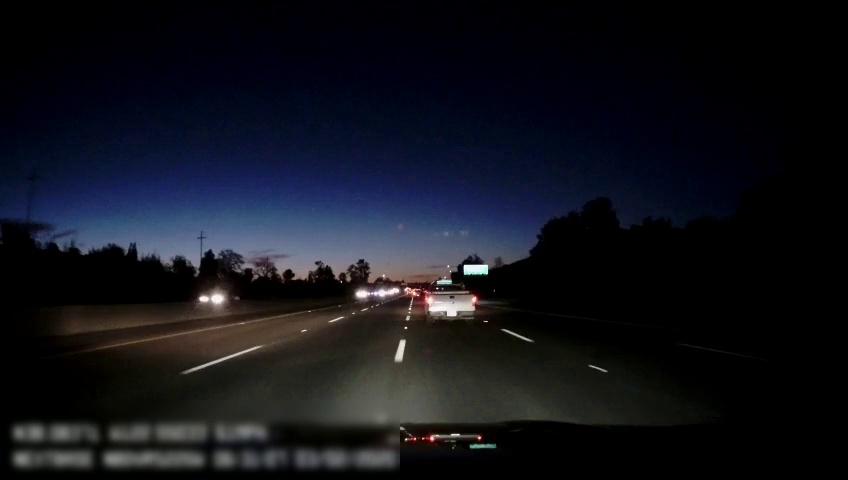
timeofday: Night
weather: Other
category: Drivable Space
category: Vehicles | Truck
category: Vehicles | Car
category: Lanes | Alternate Lane
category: Lanes | Alternate Lane
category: Lanes | Alternate Lane
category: Lanes | Alternate Lane
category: Lanes | Alternate Lane
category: Lanes | Alternate Lane
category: Traffic | Signs
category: Traffic | Signs